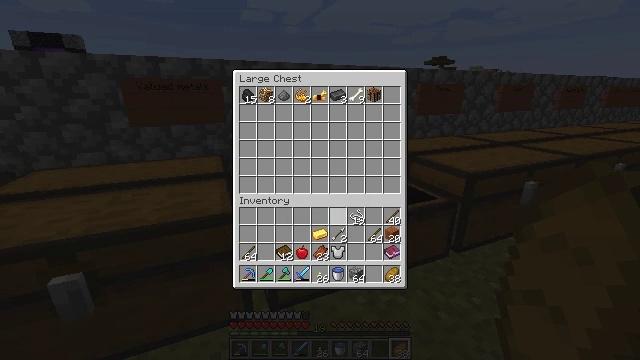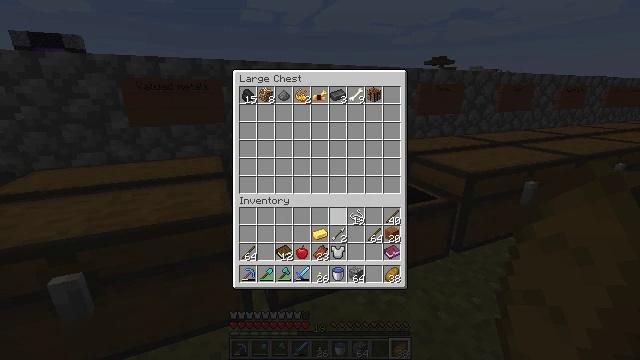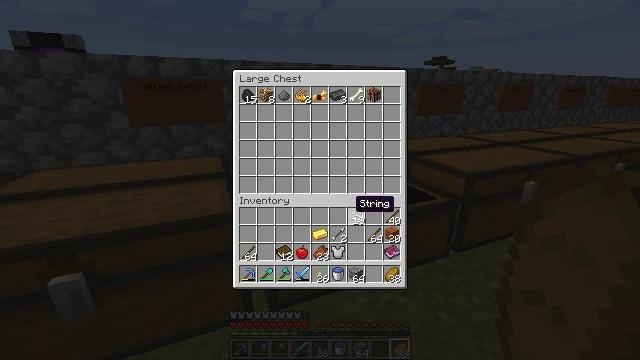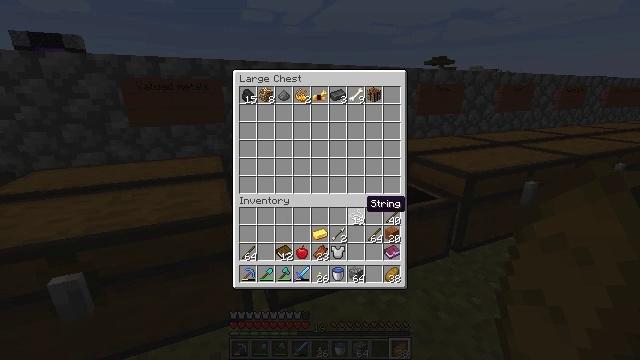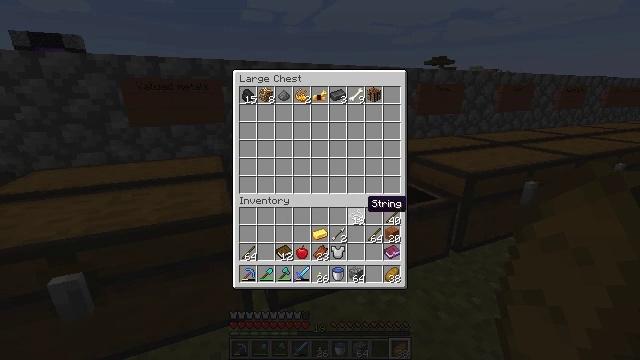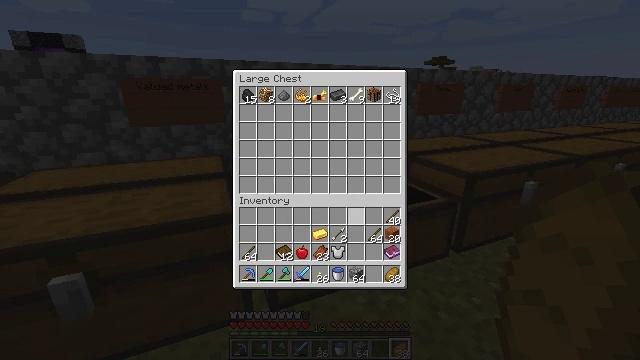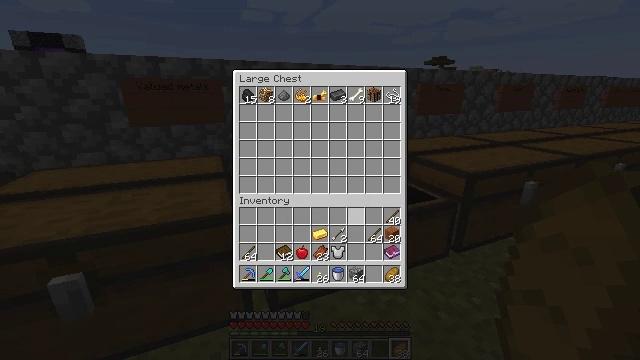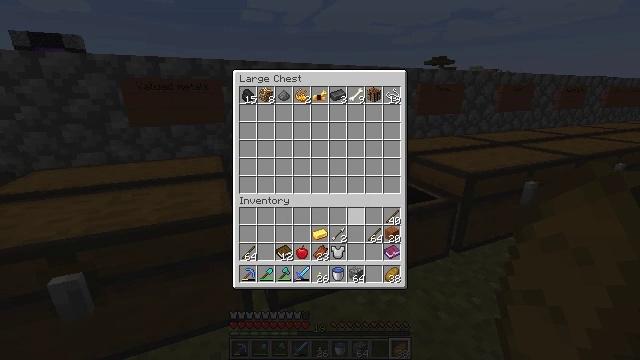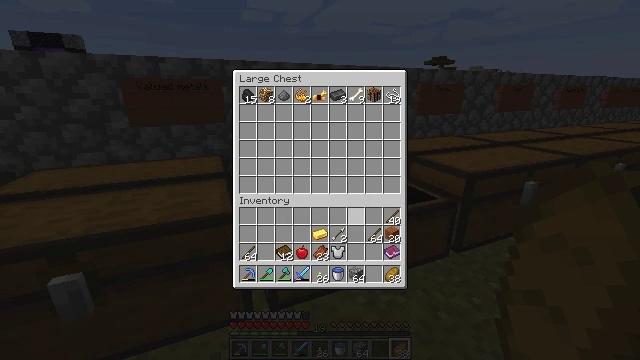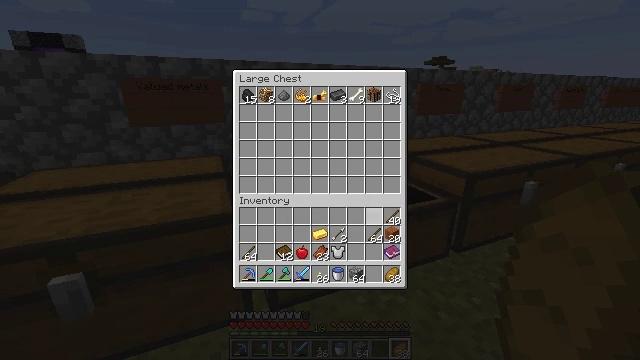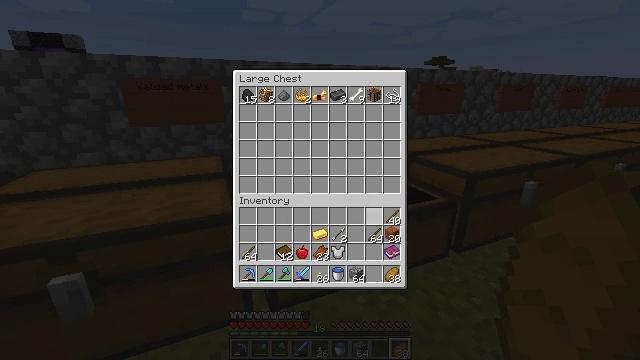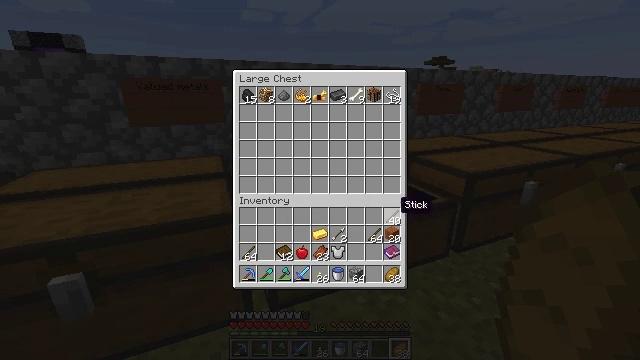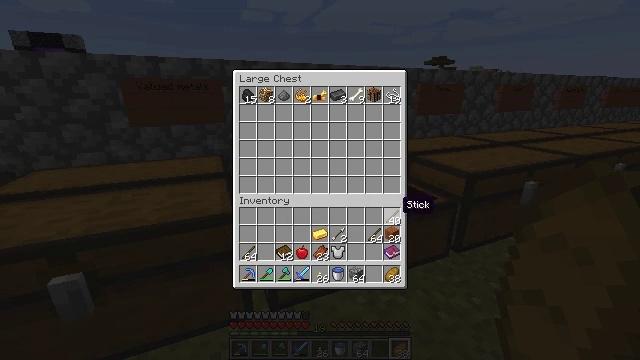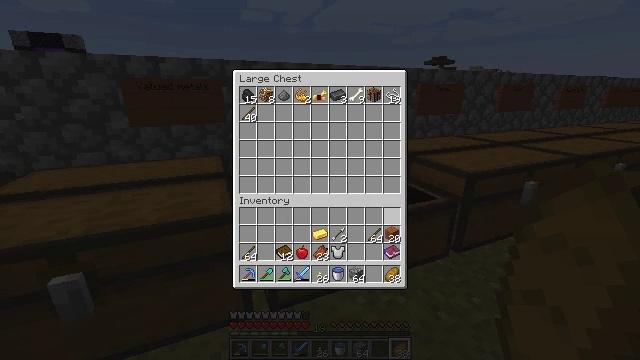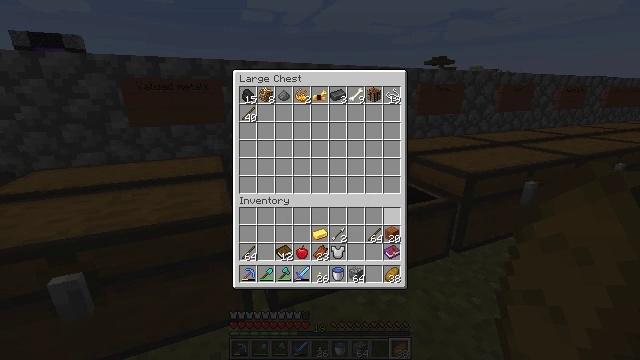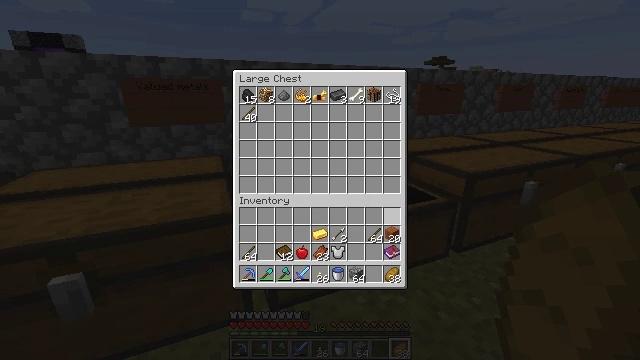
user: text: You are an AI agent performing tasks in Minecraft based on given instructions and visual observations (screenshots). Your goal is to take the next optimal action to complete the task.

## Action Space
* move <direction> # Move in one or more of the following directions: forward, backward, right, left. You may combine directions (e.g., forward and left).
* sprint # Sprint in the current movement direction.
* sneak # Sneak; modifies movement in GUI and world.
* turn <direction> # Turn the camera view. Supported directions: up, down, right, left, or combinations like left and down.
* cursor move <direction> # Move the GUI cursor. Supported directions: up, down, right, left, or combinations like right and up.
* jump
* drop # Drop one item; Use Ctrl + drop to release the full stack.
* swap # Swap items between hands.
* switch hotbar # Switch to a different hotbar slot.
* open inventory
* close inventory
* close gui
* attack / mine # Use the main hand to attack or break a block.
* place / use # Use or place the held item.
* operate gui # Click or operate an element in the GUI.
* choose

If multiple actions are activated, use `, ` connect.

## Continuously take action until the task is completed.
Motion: motion action
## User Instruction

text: Destroy the wheat to collect it.
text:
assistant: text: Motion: sneak, operate gui
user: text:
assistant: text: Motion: sneak, cursor move right
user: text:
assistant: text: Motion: sneak, cursor move right
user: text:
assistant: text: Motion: sneak
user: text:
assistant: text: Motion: sneak, operate gui
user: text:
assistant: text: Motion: sneak, operate gui
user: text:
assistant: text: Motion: sneak, operate gui
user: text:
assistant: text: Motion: sneak
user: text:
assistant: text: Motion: sneak, cursor move right
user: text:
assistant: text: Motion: sneak, cursor move right
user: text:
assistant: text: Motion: sneak, cursor move right
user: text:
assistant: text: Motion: sneak
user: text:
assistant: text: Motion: sneak, operate gui
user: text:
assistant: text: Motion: sneak, operate gui
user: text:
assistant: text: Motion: sneak, operate gui
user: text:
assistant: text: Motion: sneak, operate gui
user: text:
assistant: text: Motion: sneak
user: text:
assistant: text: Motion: sneak
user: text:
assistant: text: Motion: sneak
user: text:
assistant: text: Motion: sneak, operate gui
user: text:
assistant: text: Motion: sneak, operate gui
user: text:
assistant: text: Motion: sneak, operate gui
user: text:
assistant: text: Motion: sneak, cursor move left
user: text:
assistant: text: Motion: sneak
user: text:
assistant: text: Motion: sneak, operate gui
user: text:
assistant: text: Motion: sneak, operate gui
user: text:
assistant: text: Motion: sneak, operate gui
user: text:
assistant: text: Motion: sneak, cursor move right and down
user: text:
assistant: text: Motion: sneak, cursor move down
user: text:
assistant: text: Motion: sneak, operate gui